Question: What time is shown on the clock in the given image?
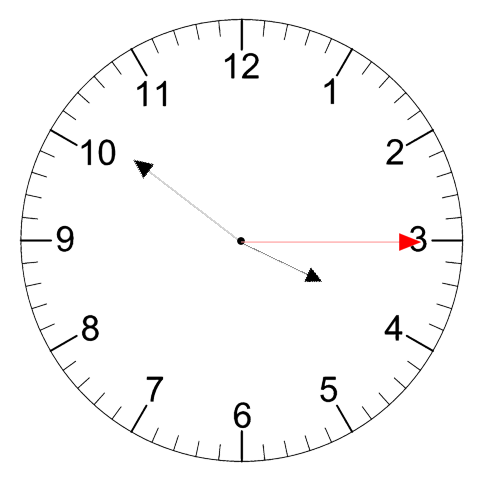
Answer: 03:51:15